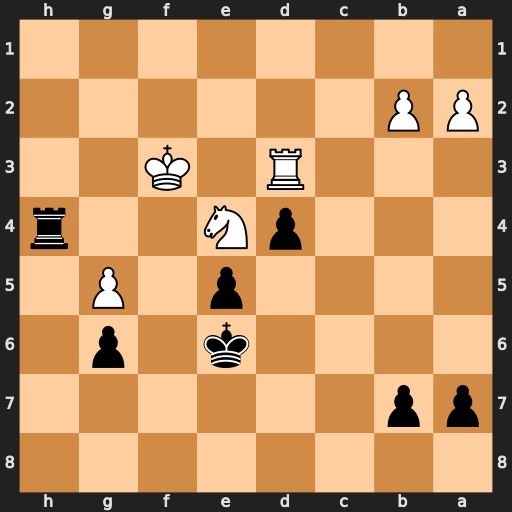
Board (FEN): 8/pp6/4k1p1/4p1P1/3pN2r/3R1K2/PP6/8
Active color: b
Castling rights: -
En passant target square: -
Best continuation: Rf4+ Kg2 Rxe4